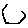
Label: hexagon